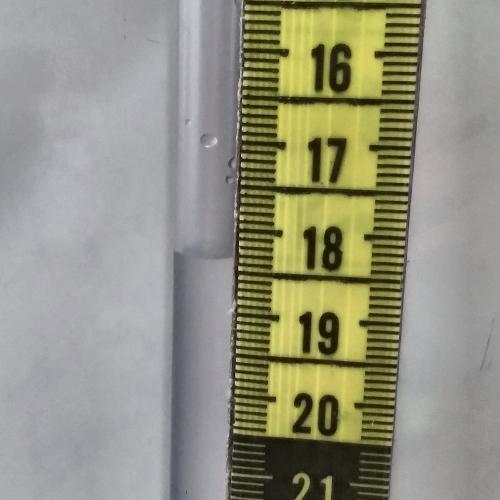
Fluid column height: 18.3 cm